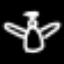
Label: angel